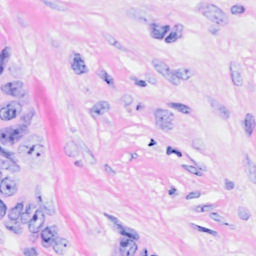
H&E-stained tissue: Breast